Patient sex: M
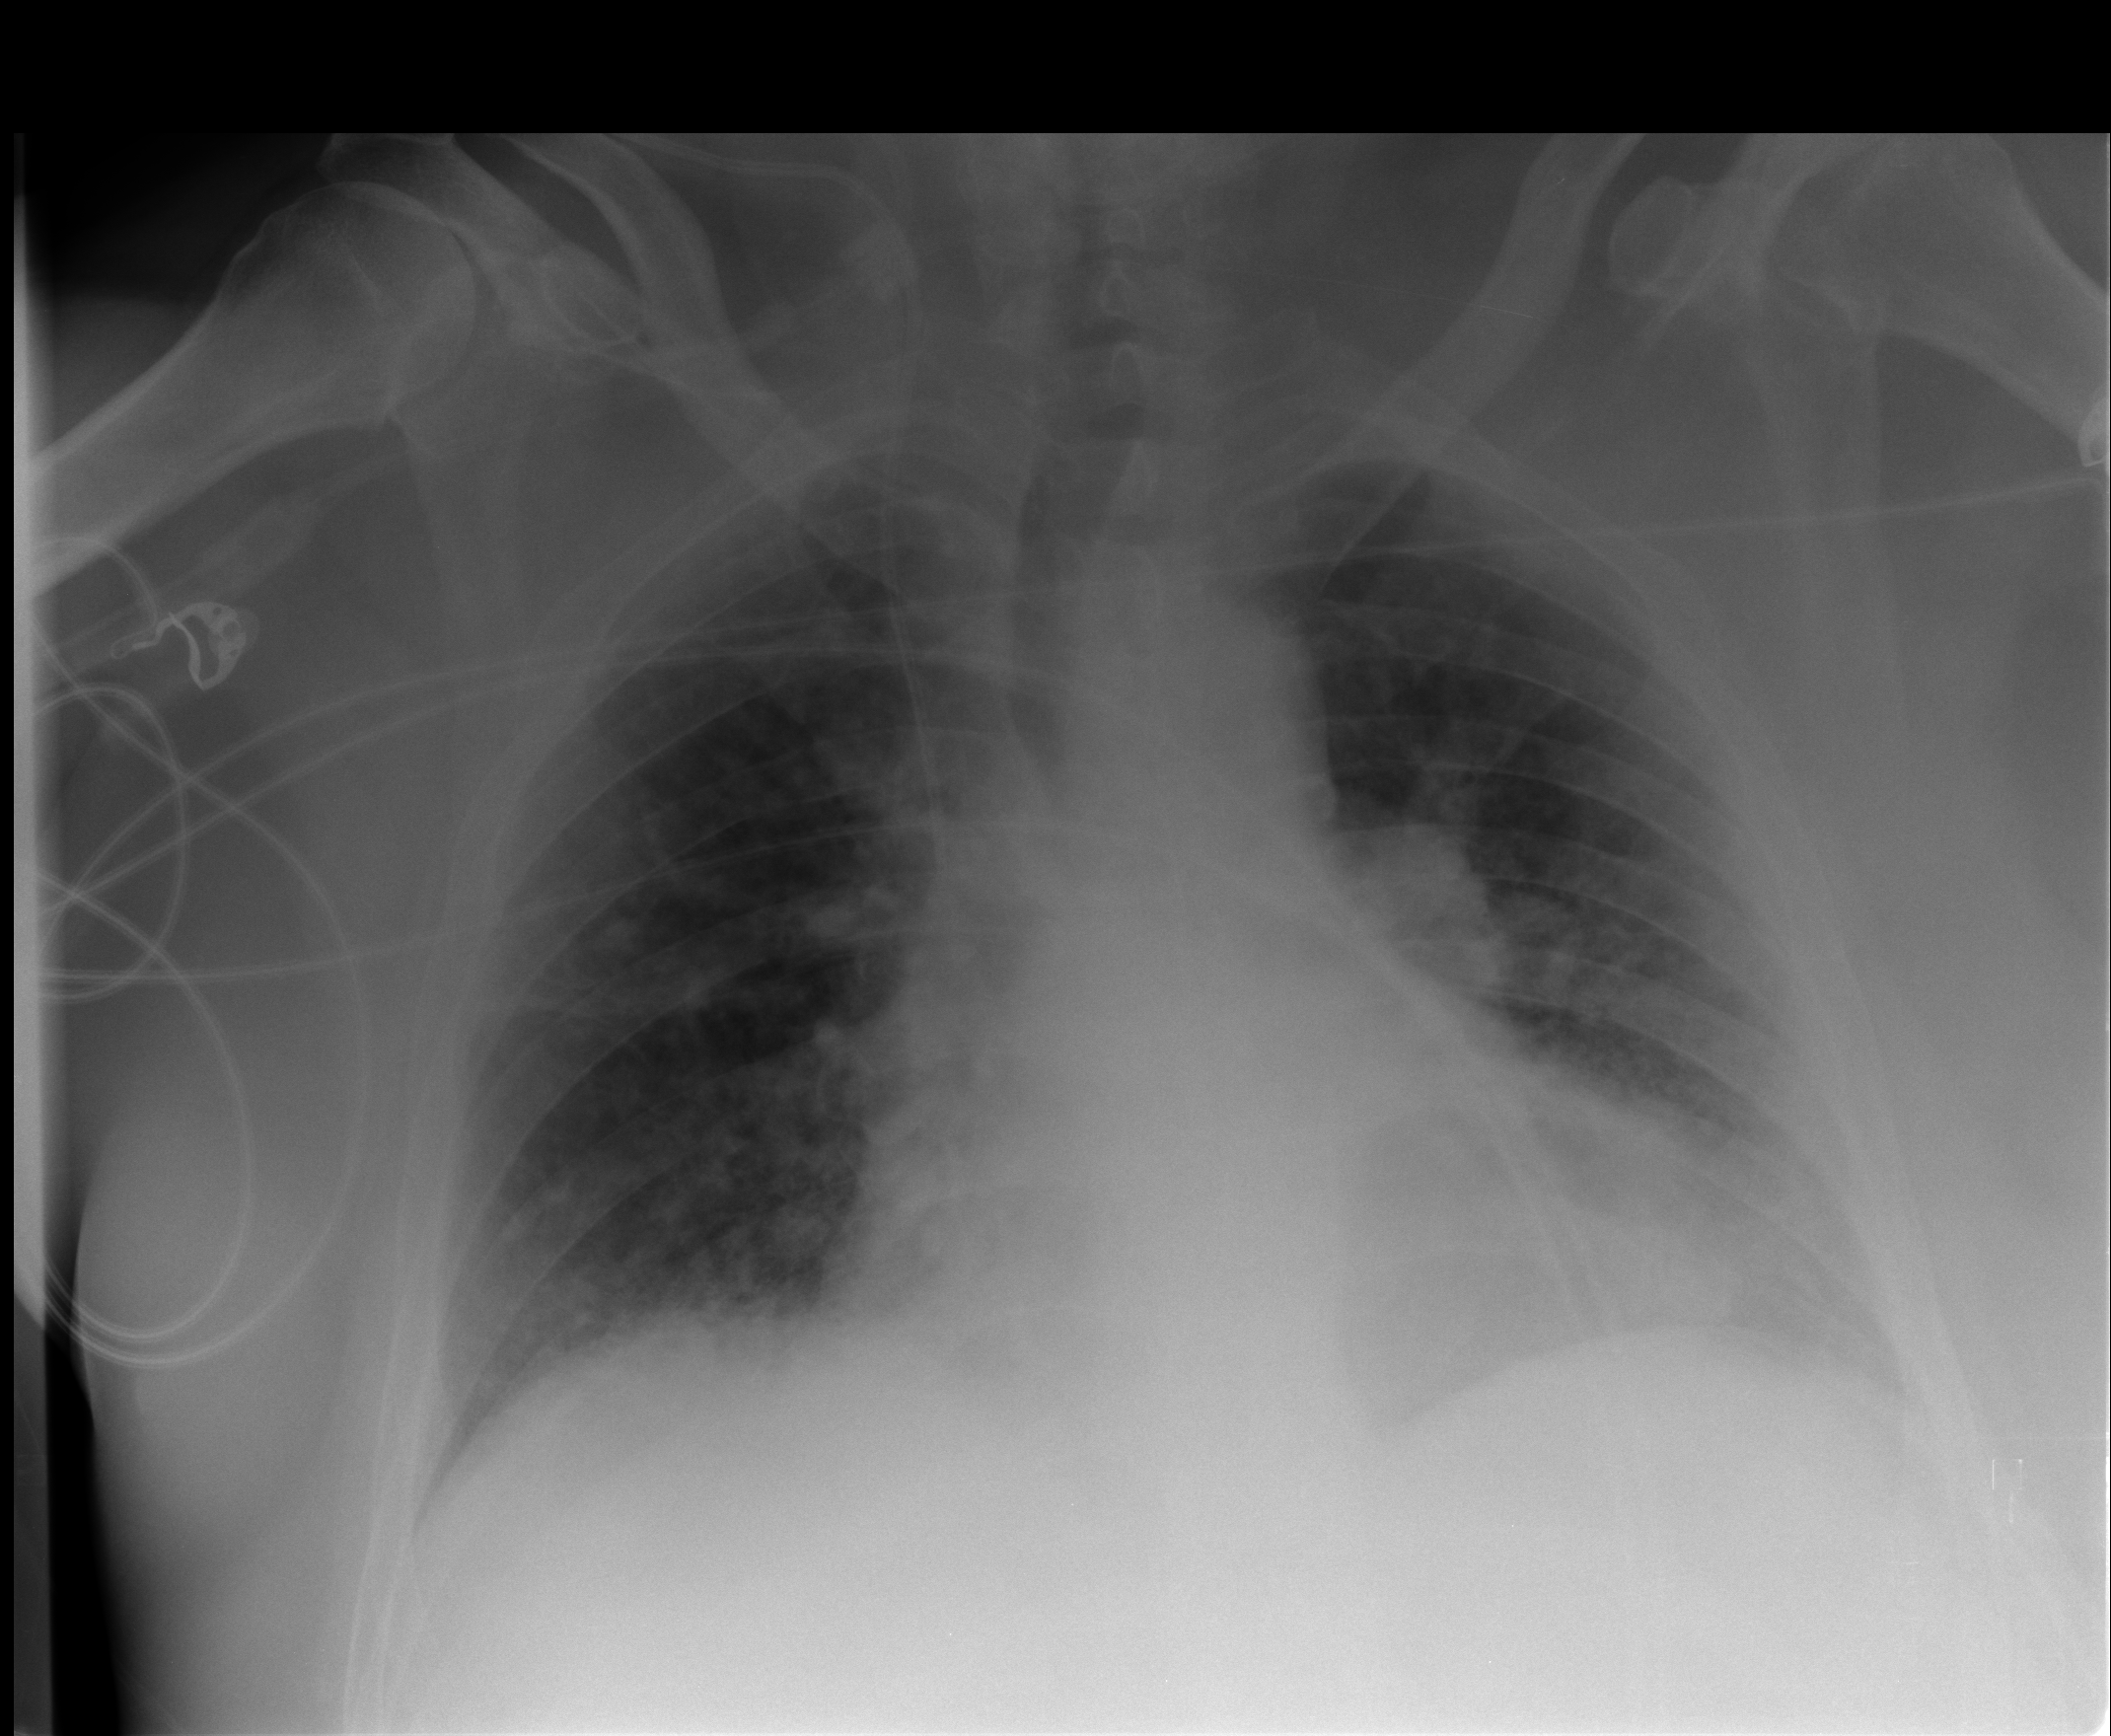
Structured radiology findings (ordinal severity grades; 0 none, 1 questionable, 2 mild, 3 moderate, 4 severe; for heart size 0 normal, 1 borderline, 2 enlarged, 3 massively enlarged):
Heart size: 2
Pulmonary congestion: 3
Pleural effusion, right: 2
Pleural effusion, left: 2
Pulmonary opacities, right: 0
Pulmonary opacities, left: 0
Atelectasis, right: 0
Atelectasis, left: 0